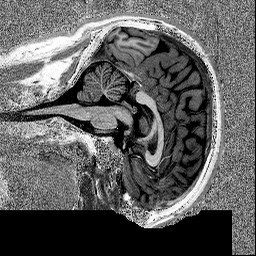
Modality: MP2RAGE
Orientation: sagittal
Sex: male